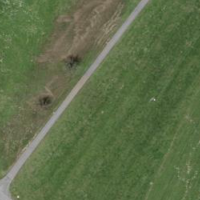
EUNIS habitat code: 52
Species observed at this site:
Anacamptis pyramidalis
Cephalanthera longifolia